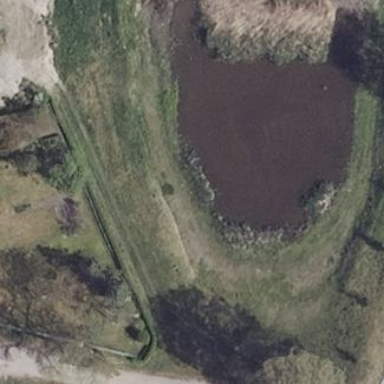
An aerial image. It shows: Peaceful pond surrounded by nature.